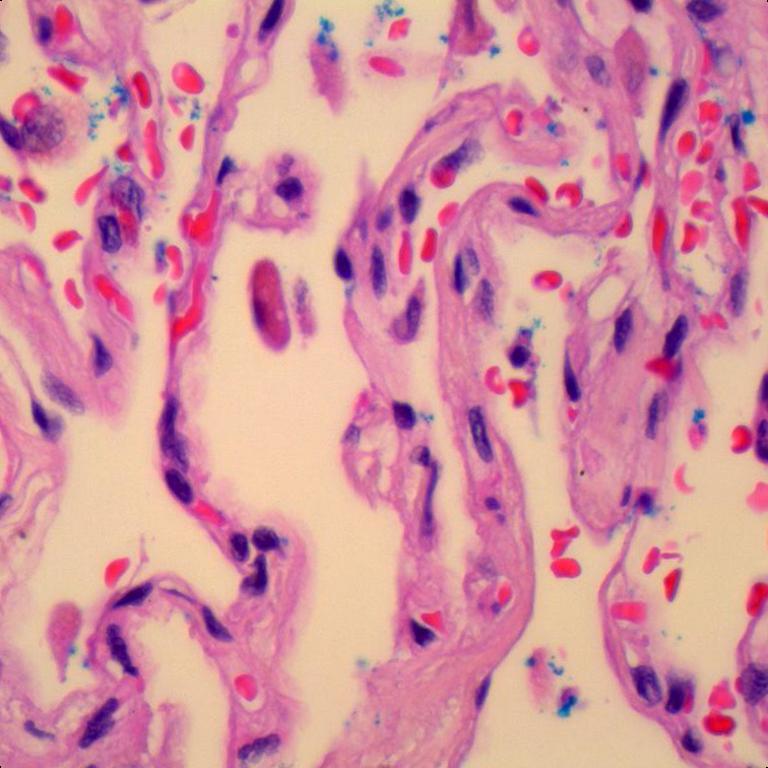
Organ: lung
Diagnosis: benign